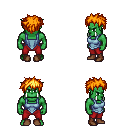
a pixel art fantasy rpg character, male body template, orc, green skin, blue vest, red pants, light blonde bedhead hairstyle, brown shoes, four views (front, back, left, right), 2x2 character sprite sheet, small pixel art, hard edges, no anti-aliasing